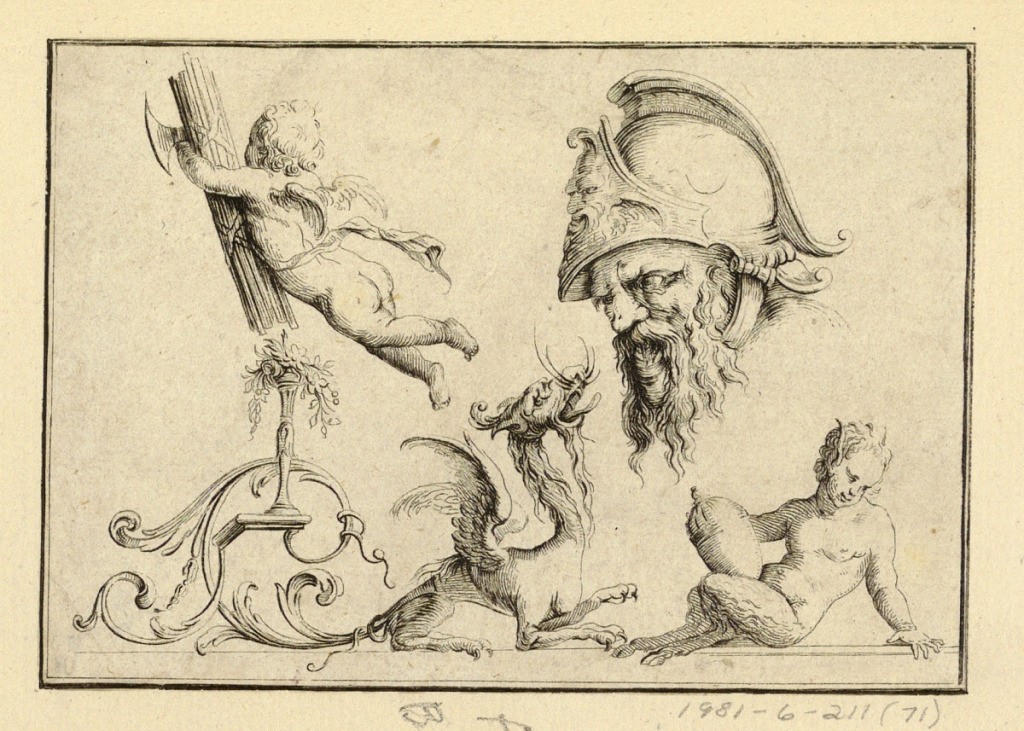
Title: Ornament Designs
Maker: Jean-Bernard Turreau, French, 1672 - 1731
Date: early 18th century
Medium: Etching on laid paper
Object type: Print
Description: Ornament designs with grotesque motifs featuring putti/faun, Man's with a beard wearing a helmet, dragon with foliate scroll tail and flower vase, with fleurons.